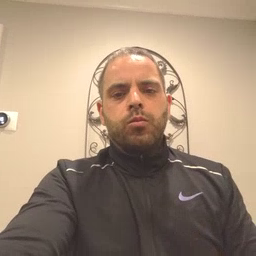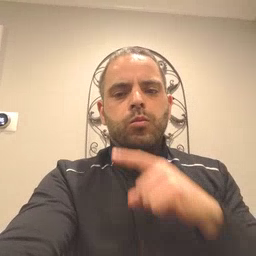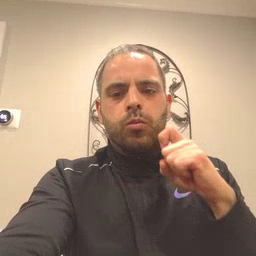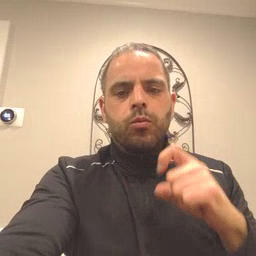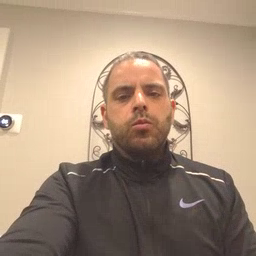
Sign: dry